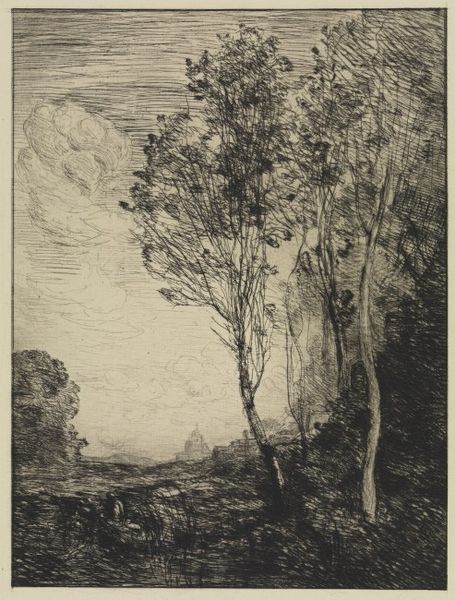
Titel: Souvenir d´Italie
Künstler: Camille Corot
Standort: Karlsruhe
Institution: Staatliche Kunsthalle Karlsruhe
Schlagwörter: baum, berg, blätter, dunkel, feder, himmel, laub, mann, schatten, weiß, wolken, bäume, komposition, landschaft, menschen, stadt, äste, bewegung, grau, hell, hintergrund, licht, schwarz, skizze, vordergrund, zeichnung, gebäude, gras, haus, wiese, wolke, beige, hochformat, architektur, birke, birken, erde, horizont, hügel, natur, stamm, weite, wind, zweige, busch, büsche, gebüsch, kirche, boden, figur, drei, person, kontrast, wald, turm, helldunkel, stillleben, bewegt, aussicht, papier, düster, studie, hang, dorf, grafik, graphik, linien, herbst, kuppel, sturm, stämme, stürmisch, unwetter, wild, tusche, dom, kohle, windig, lichtung, druck, schwarz-weiß, druckgrafik, schraffur, radierung, stich, schraffiert, bleistift, stift, schütter, worpswede, kühl, tempel, gestrüpp, corot, drohen, bauwerk, kaltnadelradierung, krizzelei, moscheee, schraffuert, kopmosition, bäume stich aufsteigend kontrast